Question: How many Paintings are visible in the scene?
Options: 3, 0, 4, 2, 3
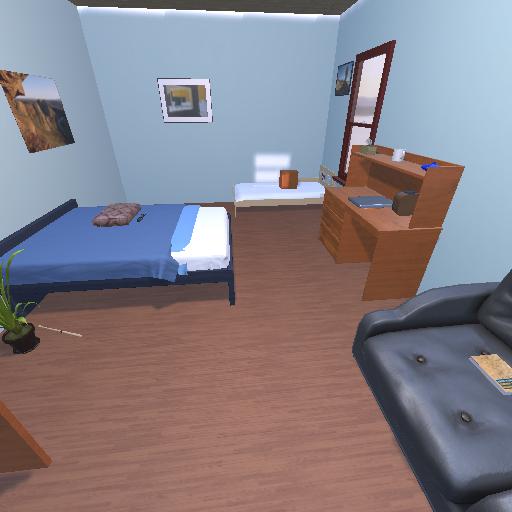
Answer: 3